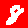
Digit: 8